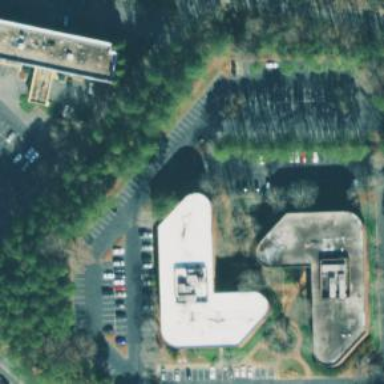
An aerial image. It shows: Office building.